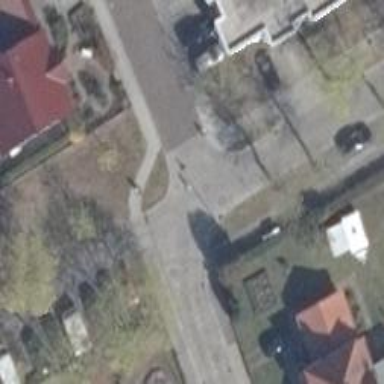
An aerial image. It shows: Sidewalk.